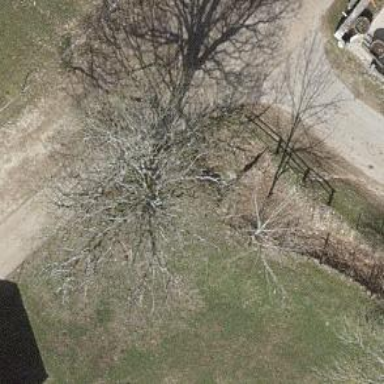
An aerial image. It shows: Broadleaved tree with lush foliage.